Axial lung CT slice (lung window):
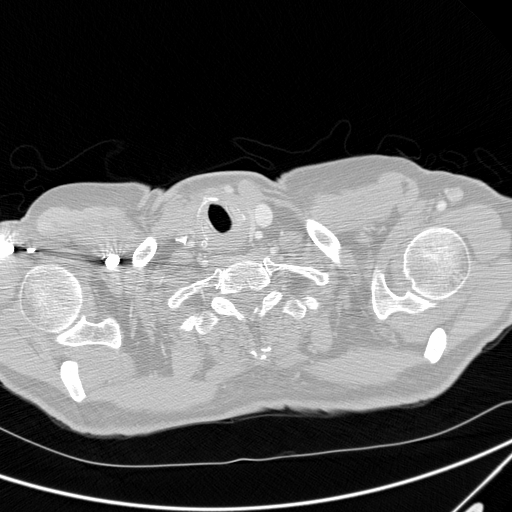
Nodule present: no